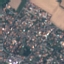
Label: Residential